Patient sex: M
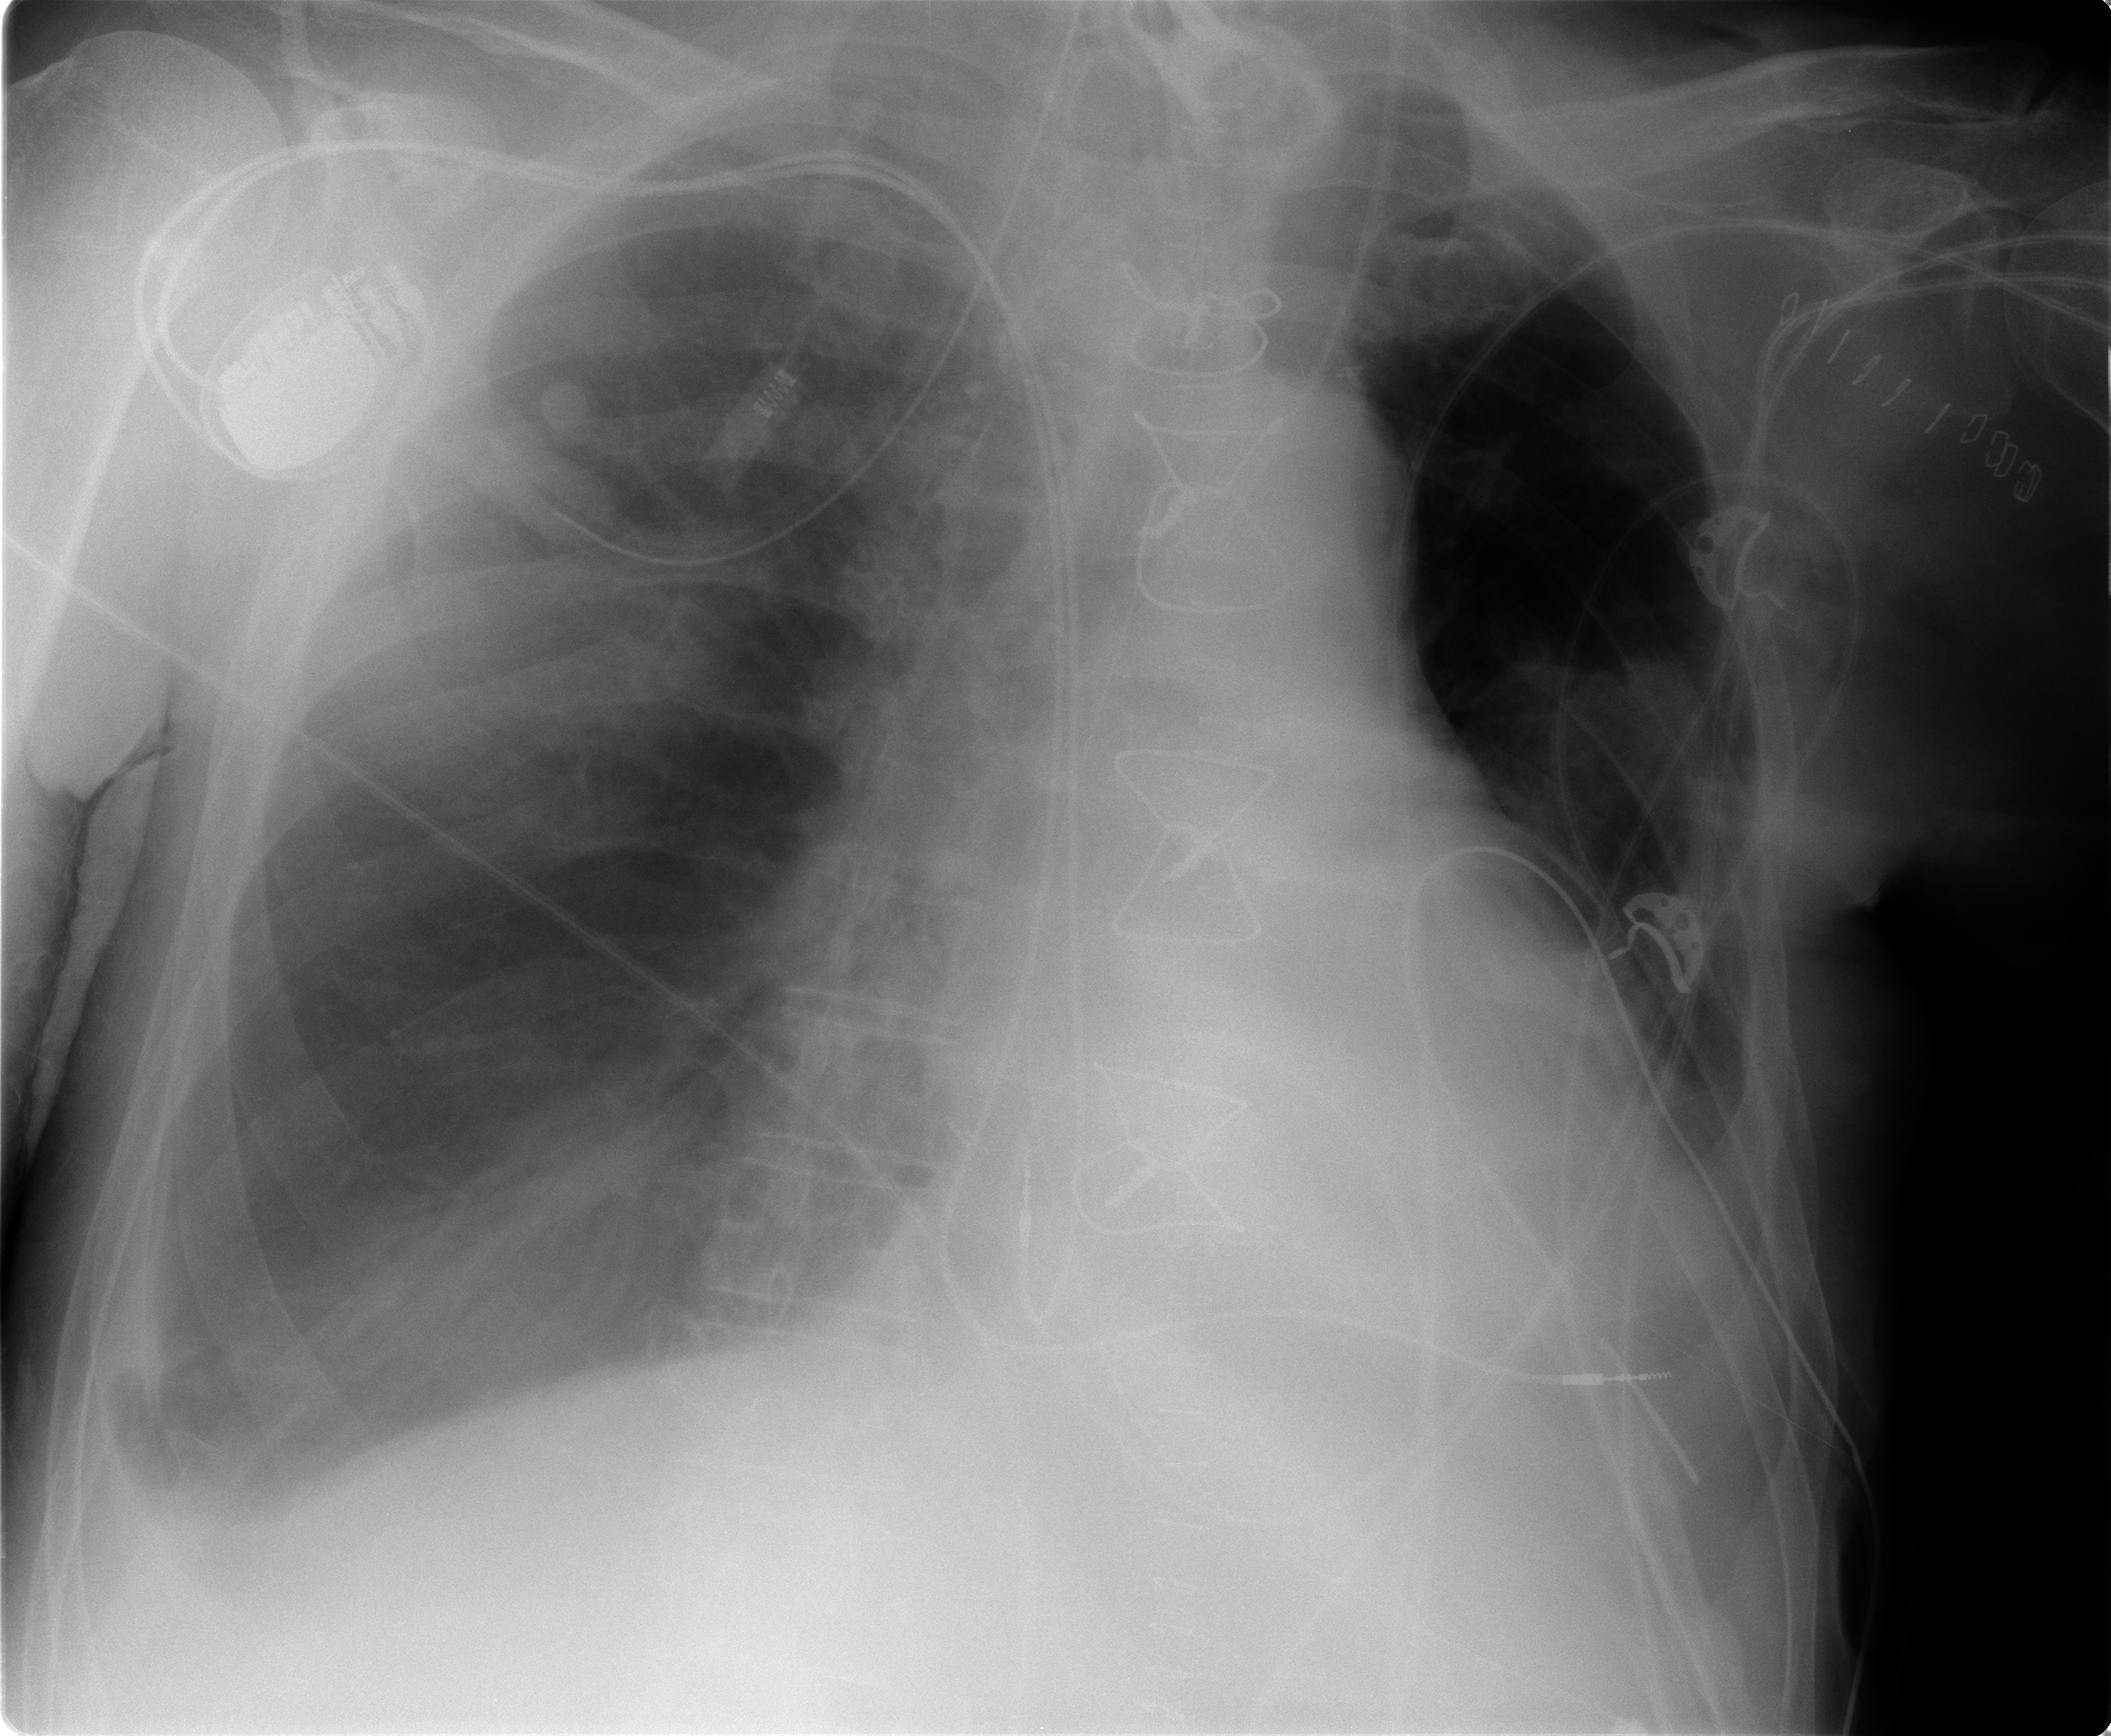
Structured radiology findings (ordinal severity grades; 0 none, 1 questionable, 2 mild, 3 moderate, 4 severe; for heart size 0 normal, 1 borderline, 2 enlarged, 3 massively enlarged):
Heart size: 2
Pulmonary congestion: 1
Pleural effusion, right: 2
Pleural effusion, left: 2
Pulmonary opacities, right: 2
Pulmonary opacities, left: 0
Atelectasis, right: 2
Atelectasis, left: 2